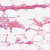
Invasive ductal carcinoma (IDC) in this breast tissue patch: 0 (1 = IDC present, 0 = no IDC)